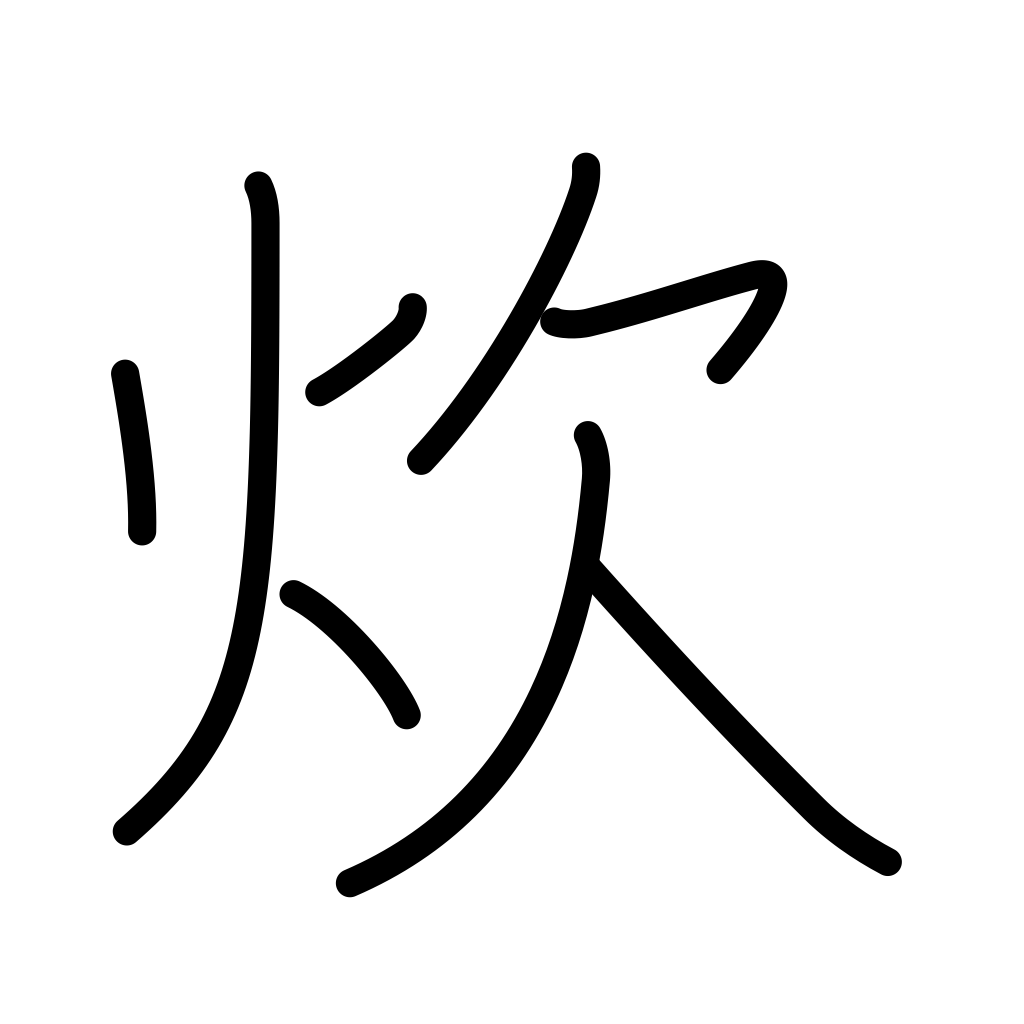
Meaning: cook, boil